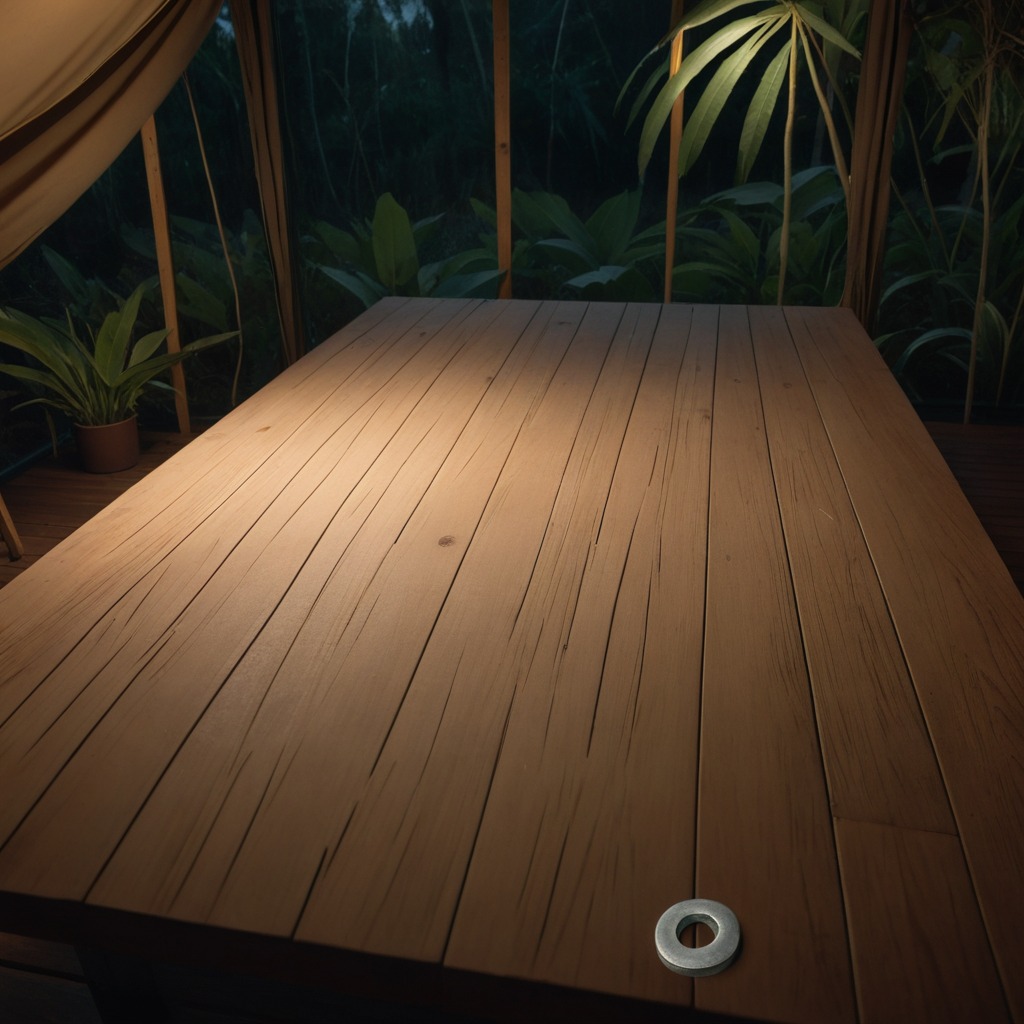
A flat metal washer is lying on the wooden table.